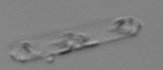
Label: Cerataulina_pelagica